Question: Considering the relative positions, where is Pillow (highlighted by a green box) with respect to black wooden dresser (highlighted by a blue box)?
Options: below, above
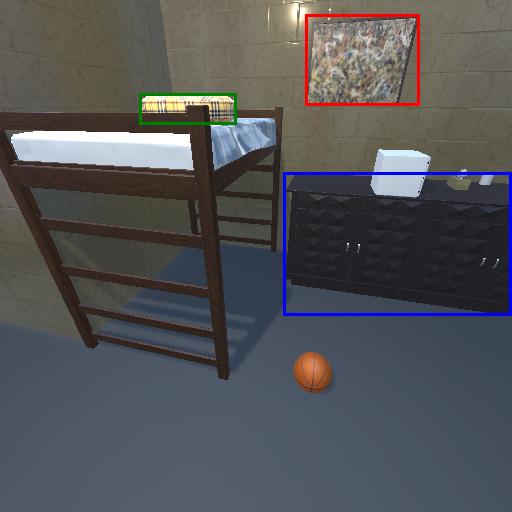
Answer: below